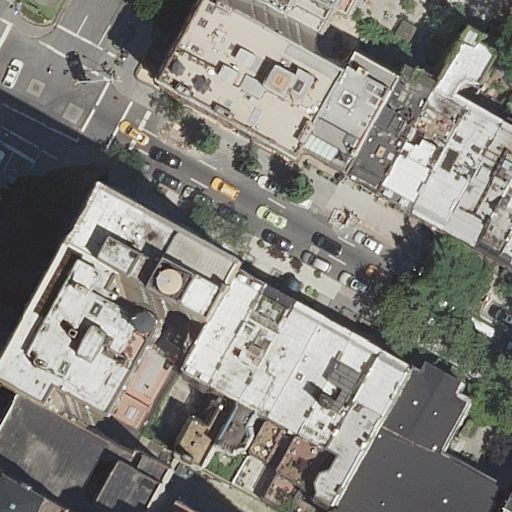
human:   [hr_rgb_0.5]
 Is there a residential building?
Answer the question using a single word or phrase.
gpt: yes

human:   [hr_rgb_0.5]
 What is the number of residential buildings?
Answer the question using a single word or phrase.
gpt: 25

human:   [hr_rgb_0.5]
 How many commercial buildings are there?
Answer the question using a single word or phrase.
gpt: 0

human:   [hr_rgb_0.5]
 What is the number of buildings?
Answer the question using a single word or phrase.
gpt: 25

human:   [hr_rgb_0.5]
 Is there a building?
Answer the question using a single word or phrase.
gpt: yes

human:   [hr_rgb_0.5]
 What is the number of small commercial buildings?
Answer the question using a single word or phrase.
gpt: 0

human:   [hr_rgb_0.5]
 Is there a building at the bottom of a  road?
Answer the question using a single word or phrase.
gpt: yes

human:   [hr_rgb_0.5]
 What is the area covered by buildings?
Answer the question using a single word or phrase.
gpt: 5989m2

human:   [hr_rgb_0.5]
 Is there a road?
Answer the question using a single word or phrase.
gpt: yes

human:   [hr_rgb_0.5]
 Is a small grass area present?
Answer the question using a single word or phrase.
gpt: yes

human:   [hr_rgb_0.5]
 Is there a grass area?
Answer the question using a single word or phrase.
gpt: yes

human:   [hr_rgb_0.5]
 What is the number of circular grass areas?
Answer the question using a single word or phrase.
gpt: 0

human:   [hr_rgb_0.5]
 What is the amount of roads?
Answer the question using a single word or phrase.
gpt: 4

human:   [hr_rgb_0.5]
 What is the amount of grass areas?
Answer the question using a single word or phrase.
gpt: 1

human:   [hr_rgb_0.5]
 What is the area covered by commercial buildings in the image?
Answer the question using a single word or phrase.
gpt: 0m2

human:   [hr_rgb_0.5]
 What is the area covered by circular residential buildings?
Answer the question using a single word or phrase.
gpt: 0m2

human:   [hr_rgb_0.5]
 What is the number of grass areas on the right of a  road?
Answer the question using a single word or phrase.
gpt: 0

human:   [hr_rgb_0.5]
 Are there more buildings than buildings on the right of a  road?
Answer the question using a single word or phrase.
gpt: yes

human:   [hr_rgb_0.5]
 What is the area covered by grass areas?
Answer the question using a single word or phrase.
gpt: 16m2

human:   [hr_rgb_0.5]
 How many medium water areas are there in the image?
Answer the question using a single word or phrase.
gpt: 0

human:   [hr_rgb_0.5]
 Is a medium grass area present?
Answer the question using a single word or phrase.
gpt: no

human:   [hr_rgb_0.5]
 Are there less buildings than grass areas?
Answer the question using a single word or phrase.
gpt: no

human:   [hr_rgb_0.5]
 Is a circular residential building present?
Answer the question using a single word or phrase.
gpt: no

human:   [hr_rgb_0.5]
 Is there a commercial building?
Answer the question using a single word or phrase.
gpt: no

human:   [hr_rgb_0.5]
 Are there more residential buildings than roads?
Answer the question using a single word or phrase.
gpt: yes

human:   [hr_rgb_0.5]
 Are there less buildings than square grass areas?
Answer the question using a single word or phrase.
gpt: no

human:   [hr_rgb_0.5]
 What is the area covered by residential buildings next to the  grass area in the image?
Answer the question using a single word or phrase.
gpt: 5989m2

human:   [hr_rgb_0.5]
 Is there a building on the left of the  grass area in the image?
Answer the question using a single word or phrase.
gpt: no

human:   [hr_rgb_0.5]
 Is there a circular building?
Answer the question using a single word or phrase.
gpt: no

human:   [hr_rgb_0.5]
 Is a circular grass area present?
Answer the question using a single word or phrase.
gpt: no

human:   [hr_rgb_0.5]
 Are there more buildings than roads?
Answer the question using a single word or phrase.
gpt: yes

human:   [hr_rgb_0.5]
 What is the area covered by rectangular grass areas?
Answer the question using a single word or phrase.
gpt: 16m2

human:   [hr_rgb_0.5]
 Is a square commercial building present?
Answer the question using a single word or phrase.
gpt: no

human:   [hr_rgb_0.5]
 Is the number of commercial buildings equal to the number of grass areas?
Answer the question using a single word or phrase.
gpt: no

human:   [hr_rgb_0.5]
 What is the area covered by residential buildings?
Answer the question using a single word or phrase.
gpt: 5989m2

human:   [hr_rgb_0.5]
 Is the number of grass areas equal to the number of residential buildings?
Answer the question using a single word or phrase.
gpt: no

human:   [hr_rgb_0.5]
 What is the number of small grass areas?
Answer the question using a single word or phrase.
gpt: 1

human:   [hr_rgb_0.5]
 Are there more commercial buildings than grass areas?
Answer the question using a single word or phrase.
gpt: no

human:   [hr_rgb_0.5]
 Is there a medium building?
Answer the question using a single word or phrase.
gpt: yes

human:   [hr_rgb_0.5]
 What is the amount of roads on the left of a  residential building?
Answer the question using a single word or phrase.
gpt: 3

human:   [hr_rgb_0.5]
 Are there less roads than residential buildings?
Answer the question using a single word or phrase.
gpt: yes

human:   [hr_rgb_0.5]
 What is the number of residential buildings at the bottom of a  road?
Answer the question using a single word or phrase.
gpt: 22

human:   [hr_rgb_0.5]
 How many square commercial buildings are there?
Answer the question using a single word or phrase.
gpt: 0

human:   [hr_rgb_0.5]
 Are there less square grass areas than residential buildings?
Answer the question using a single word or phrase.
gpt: yes

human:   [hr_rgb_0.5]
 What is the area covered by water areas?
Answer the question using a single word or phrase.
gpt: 0m2

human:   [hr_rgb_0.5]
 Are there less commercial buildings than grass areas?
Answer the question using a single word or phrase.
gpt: yes

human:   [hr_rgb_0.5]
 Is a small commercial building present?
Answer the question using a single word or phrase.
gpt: no

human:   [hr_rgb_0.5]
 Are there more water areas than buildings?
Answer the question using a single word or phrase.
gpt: no

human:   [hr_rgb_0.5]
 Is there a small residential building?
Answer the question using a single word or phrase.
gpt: yes

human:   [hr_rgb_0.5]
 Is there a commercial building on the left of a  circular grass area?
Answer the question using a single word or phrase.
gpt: no

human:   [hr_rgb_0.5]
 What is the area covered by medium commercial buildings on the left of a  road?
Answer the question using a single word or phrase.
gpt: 0m2

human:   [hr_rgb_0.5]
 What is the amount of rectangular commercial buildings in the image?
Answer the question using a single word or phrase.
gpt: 0

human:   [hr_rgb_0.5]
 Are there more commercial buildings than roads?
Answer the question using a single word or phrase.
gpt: no

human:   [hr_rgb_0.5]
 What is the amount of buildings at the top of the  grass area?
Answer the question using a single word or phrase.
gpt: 0

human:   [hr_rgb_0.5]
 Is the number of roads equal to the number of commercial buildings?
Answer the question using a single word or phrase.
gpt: no

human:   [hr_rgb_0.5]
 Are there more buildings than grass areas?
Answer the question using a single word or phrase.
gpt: yes

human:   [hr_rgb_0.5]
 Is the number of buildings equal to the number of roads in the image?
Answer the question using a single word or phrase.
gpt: no

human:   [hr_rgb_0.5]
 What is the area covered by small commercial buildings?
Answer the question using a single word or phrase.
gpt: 0m2

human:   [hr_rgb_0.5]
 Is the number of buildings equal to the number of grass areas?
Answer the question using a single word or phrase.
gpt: no

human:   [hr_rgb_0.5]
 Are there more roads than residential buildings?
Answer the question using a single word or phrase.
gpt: no

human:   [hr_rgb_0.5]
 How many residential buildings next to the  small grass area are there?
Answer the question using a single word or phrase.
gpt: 25

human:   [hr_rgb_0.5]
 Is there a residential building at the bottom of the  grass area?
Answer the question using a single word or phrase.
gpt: yes

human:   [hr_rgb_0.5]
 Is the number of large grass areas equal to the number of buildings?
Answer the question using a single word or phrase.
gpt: no

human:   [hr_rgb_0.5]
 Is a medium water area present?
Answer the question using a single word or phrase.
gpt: no